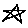
Label: star